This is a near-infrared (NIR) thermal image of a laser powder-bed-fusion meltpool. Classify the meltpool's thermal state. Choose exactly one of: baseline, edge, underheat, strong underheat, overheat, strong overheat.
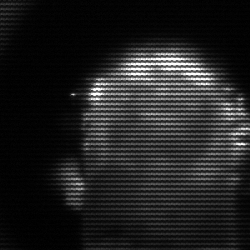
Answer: baseline